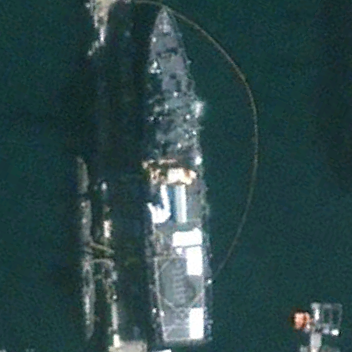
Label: combat